You are looking at the envelope spectrum of a bearing's vibration signal. The marked vertical lines are the theoretical fault frequencies for the outer race, inner race, rolling elements, and cage. Diagnose the bearing from this image, choosing from: normal, inner_race, outer_race, ball.
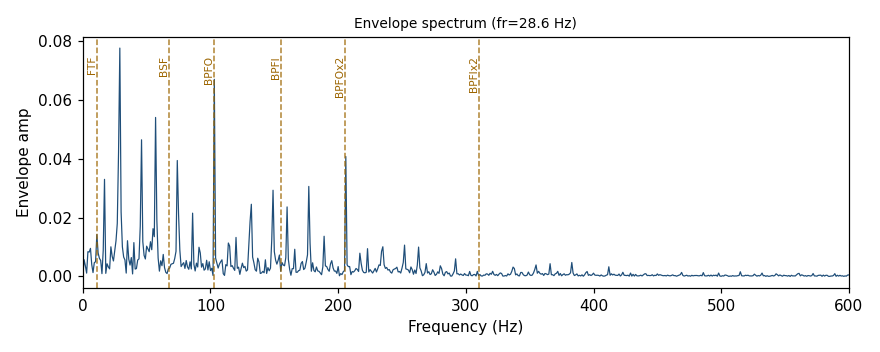
Answer: outer_race